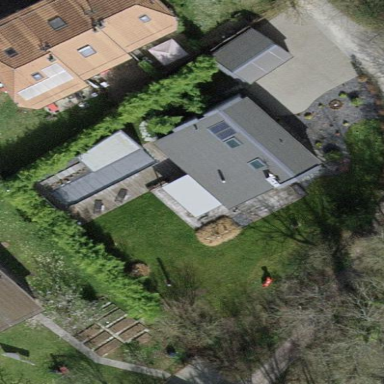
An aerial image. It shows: Garden surrounded by fence.